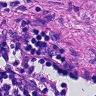
Metastatic tissue present: yes